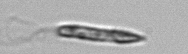
Label: Euglena